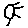
Label: sun